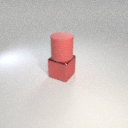
large red metal cube below large red rubber cylinder